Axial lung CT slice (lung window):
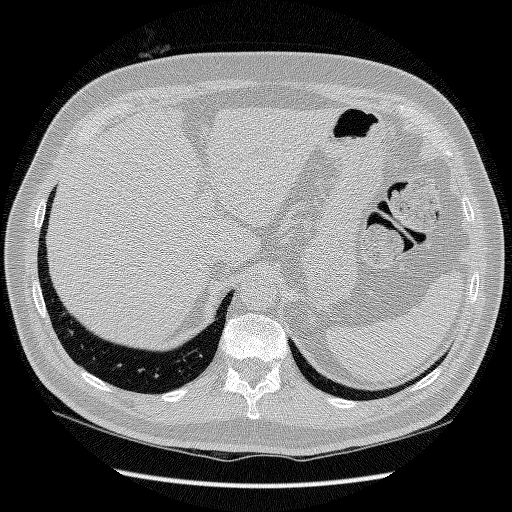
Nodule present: no